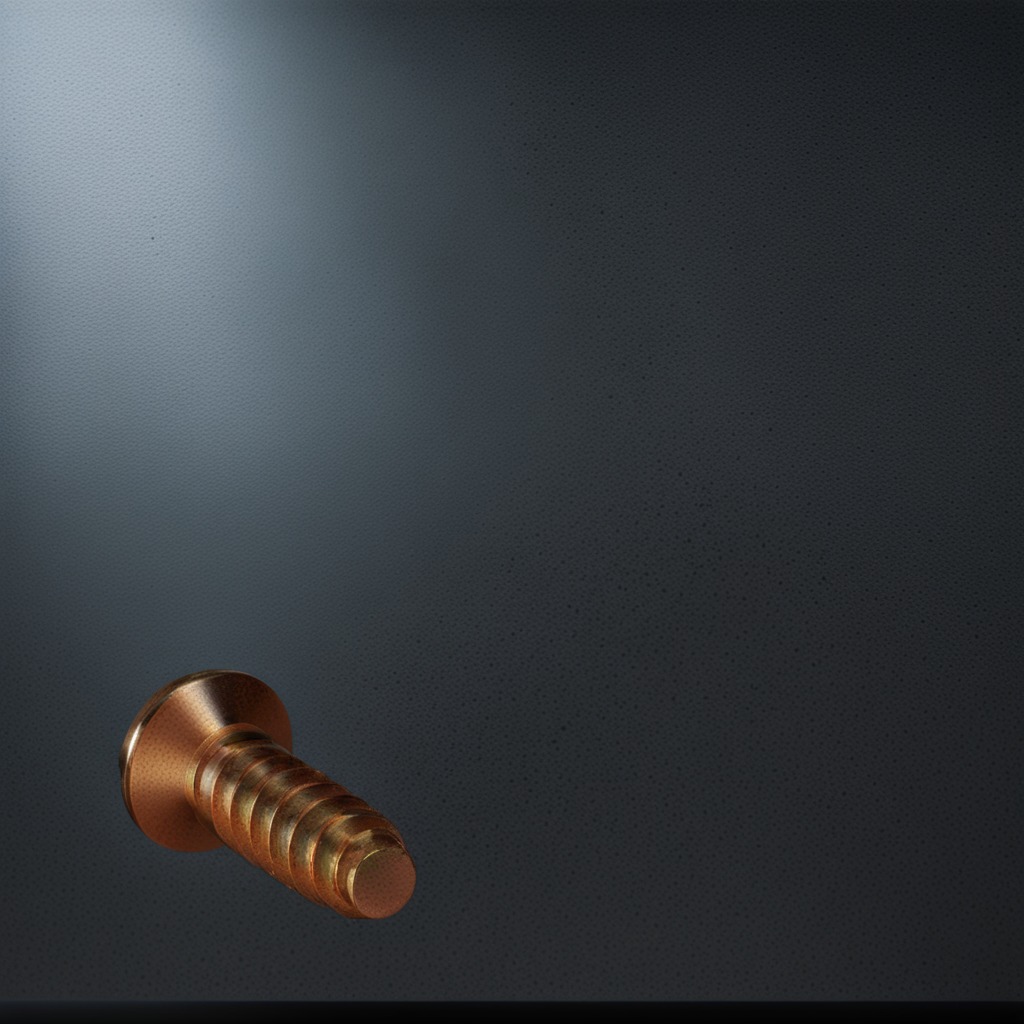
A metal screw lying on a clean granite table inside a workshop at night dim ambient light soft shadows worn but